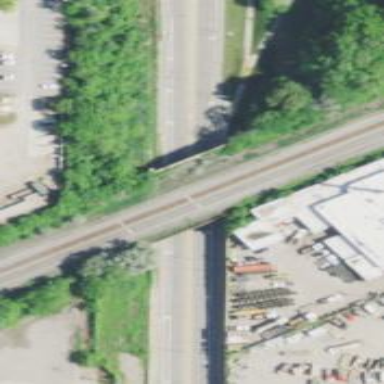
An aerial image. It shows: Bridge over railway line.